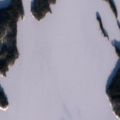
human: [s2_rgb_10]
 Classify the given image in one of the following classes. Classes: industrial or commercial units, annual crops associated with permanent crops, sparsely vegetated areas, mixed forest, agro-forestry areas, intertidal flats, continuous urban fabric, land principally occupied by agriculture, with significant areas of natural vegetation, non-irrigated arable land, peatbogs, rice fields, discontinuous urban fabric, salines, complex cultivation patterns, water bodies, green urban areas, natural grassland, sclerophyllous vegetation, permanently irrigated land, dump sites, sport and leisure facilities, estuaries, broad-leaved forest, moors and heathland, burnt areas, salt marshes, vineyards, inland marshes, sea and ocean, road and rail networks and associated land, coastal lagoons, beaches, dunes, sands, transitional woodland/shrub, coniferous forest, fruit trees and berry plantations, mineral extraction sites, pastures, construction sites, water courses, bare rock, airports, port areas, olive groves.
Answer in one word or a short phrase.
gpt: coniferous forest, mixed forest, water bodies